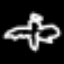
Label: angel